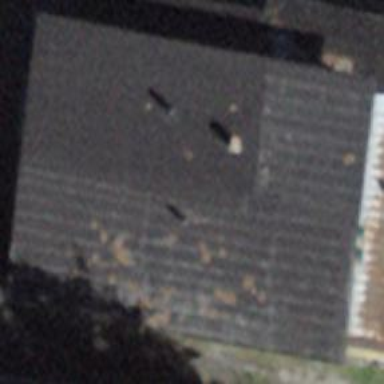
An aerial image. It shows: Shed.